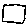
Label: square